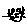
Label: cat